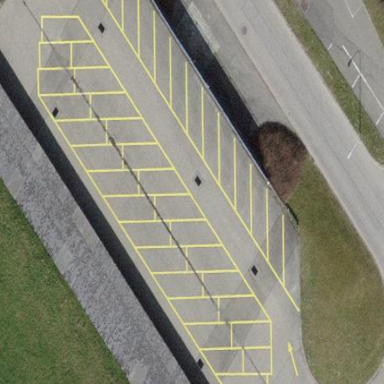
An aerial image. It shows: Asphalt parking aisle designated as service road.